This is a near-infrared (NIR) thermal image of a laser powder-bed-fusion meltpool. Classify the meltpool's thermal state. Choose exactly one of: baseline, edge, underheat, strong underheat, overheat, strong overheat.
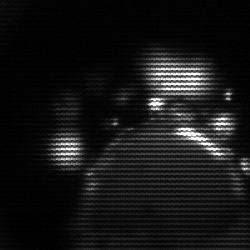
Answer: baseline